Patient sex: M
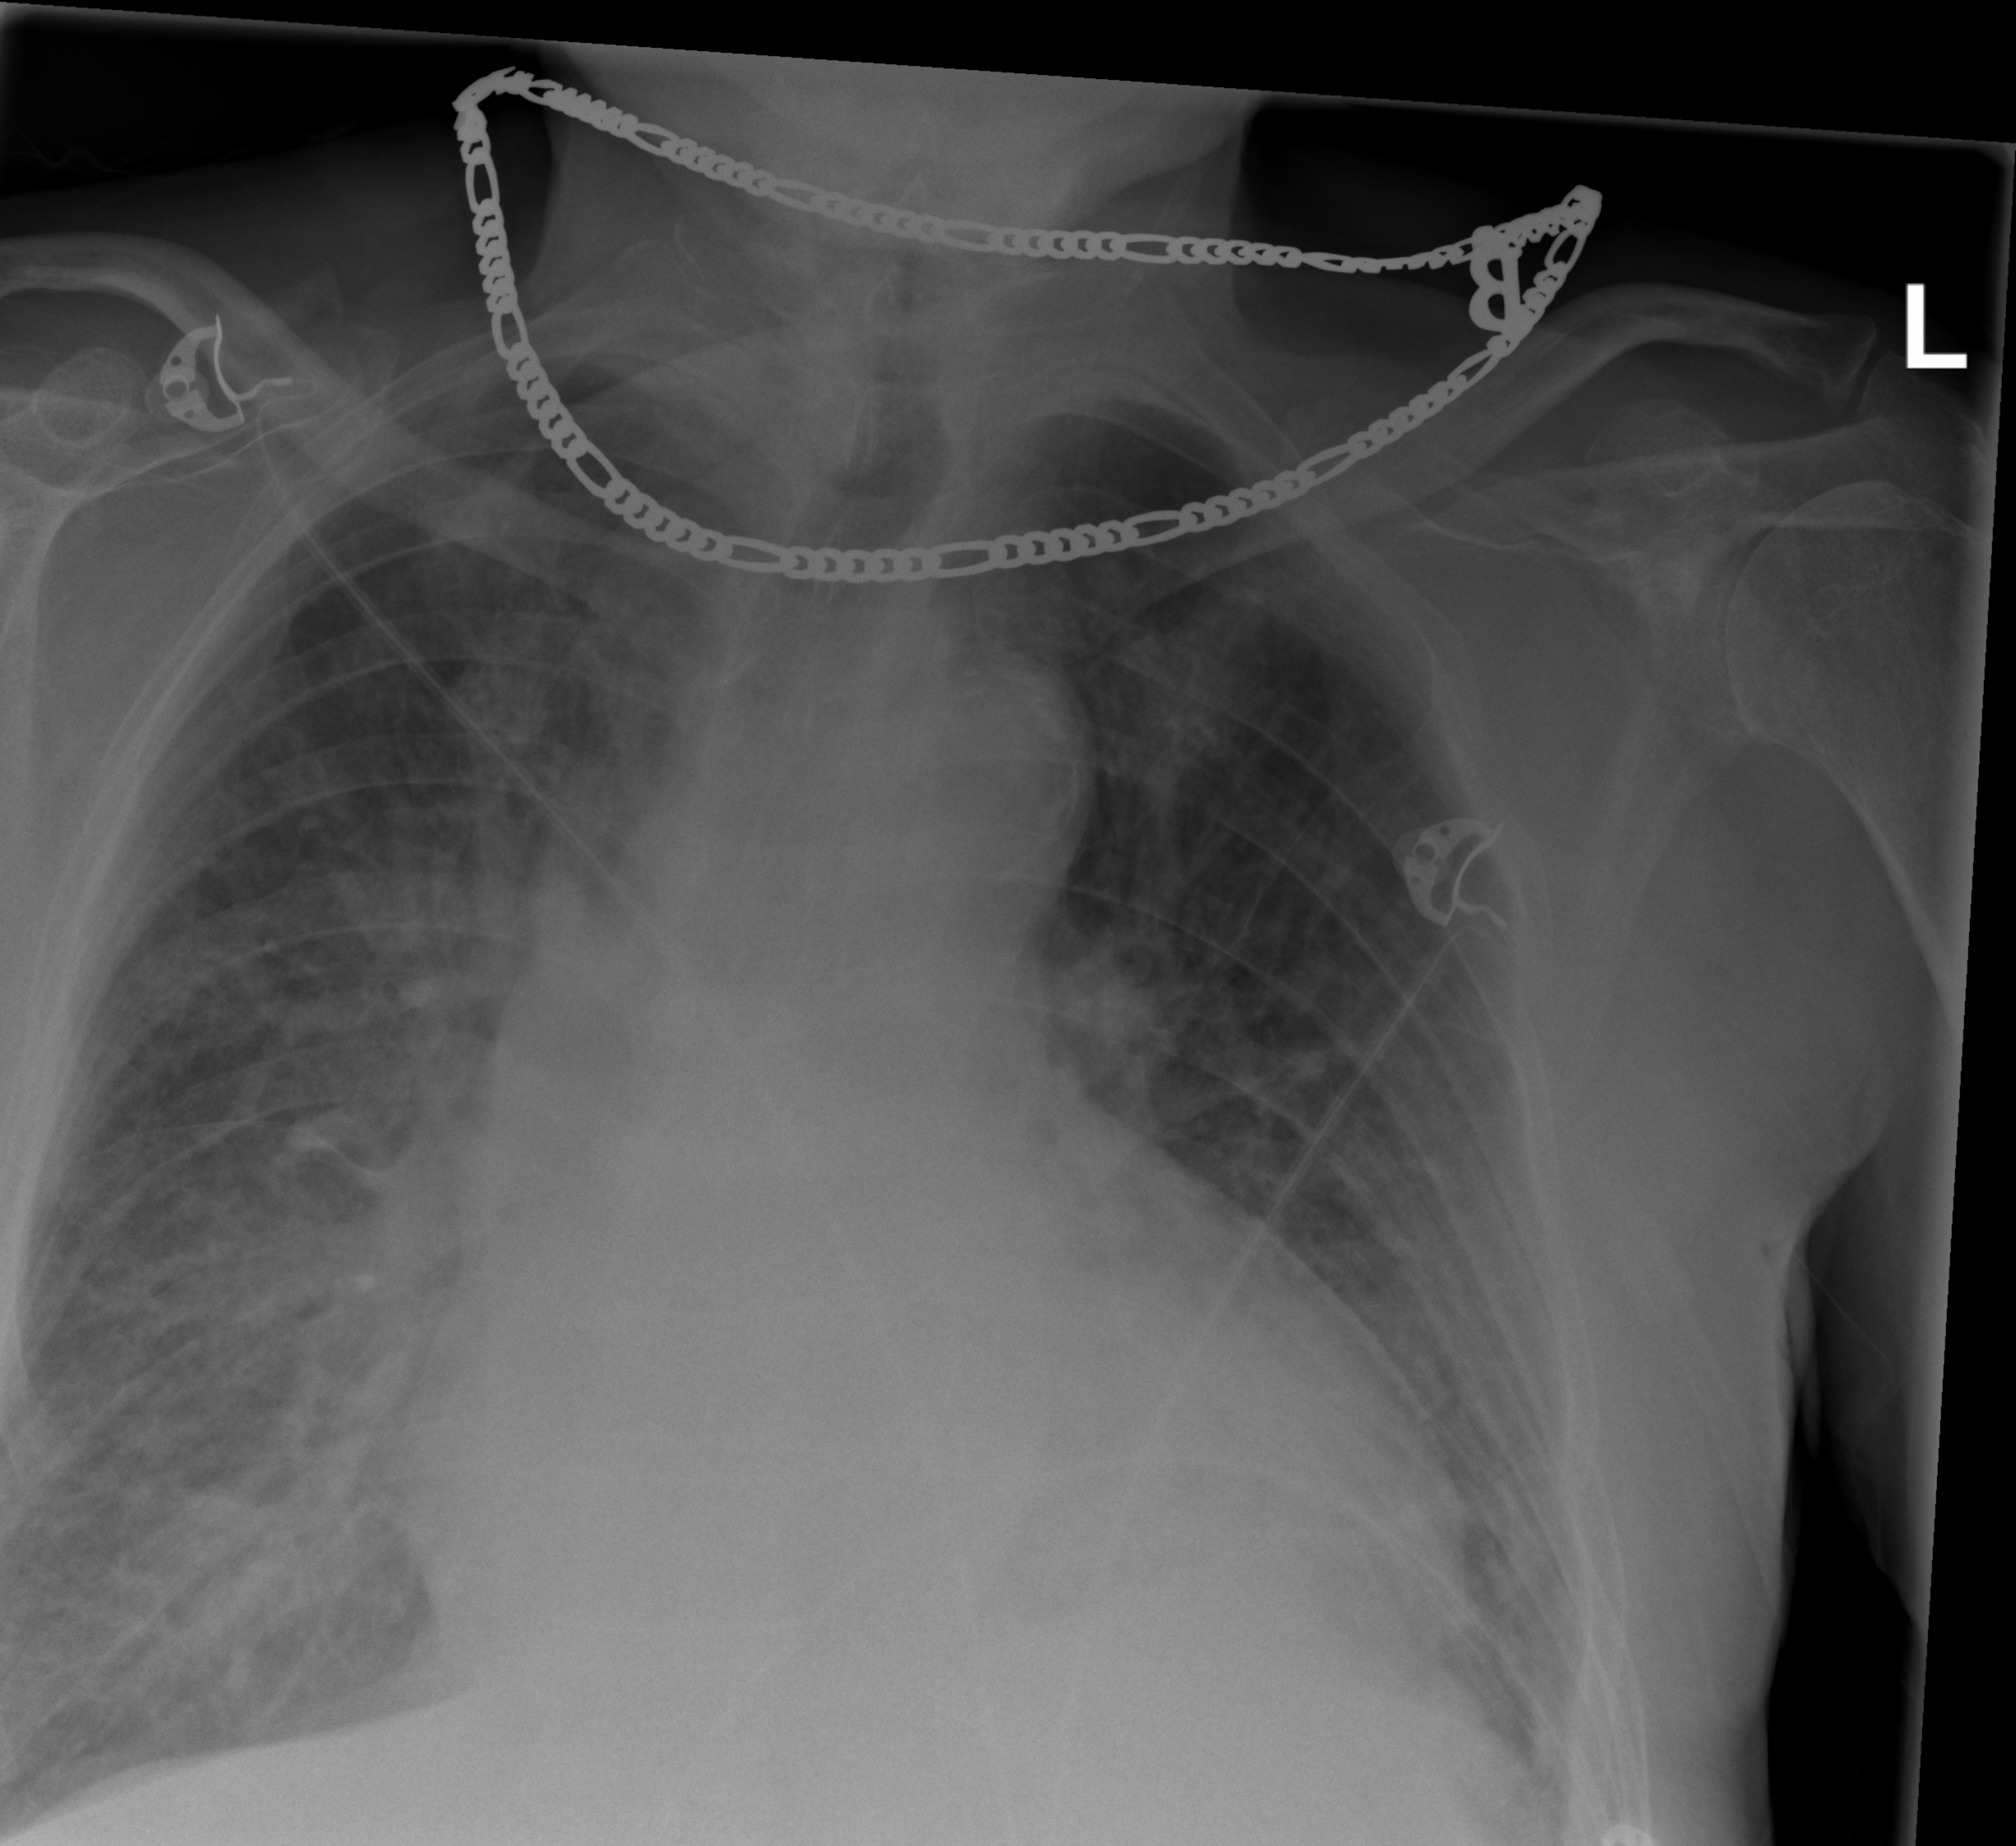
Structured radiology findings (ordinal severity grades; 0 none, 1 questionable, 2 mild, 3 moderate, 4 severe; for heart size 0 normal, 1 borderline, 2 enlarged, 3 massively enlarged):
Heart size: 2
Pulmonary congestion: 3
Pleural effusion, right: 2
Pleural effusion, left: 2
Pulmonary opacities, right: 2
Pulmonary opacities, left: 2
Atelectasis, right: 2
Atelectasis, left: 2